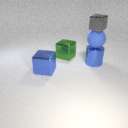
small gray metal cube above large blue rubber sphere